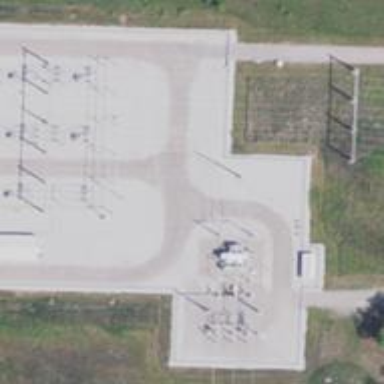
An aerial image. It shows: Power pole.